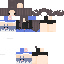
A female human skin with medium skin, wearing brown long hair dressed in a blue tshirt and blue shorts, featuring a closed mouth.